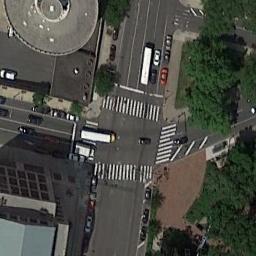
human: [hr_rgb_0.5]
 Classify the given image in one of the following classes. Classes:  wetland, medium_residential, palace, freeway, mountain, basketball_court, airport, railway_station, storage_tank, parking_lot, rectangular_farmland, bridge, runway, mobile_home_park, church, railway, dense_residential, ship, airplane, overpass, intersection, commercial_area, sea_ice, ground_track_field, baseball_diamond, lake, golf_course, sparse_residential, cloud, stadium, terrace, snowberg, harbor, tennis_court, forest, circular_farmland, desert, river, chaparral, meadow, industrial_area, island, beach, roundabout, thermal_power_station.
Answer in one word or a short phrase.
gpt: intersection